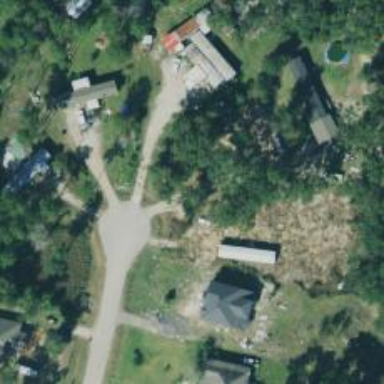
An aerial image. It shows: Driveway leading to service road.